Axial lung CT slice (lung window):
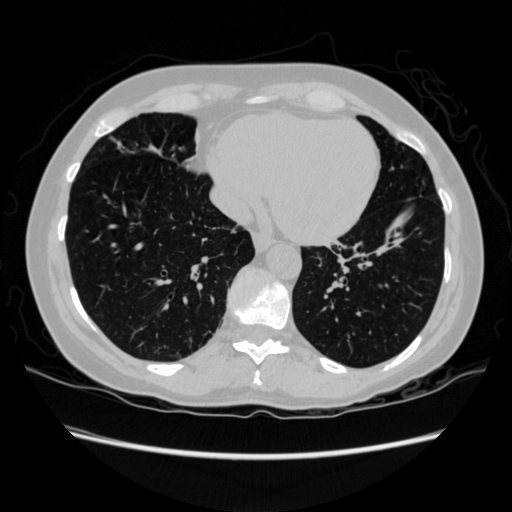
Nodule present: no